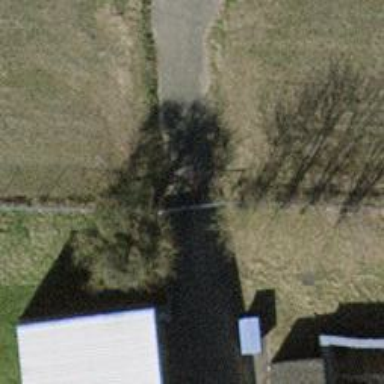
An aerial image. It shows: Gate.